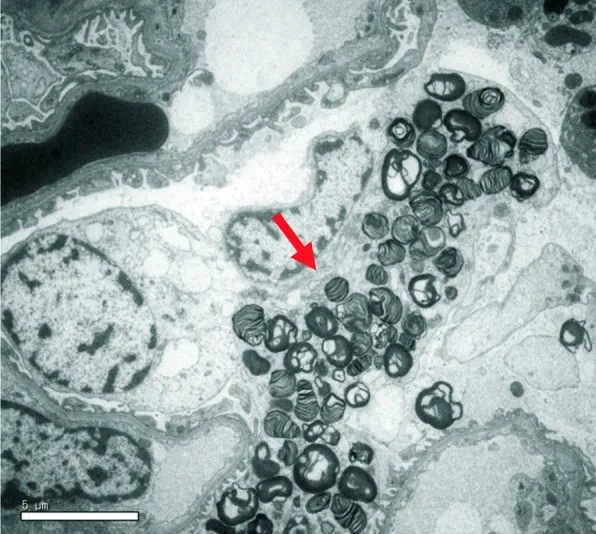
B: Electron microscopy images from the third renal biopsy specimen showing numerous myelin-like bodies in podocytes (arrow).
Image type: pathology (methenamine_silver)